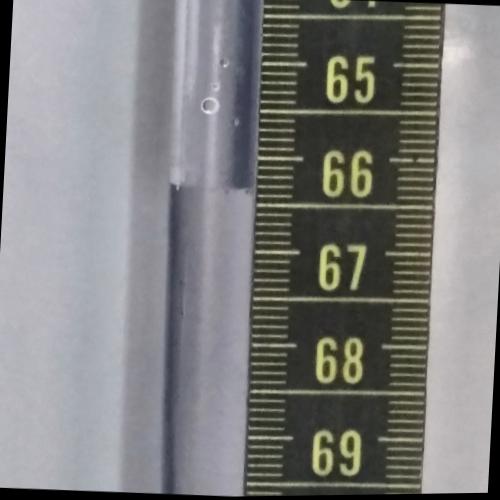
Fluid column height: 66.3 cm